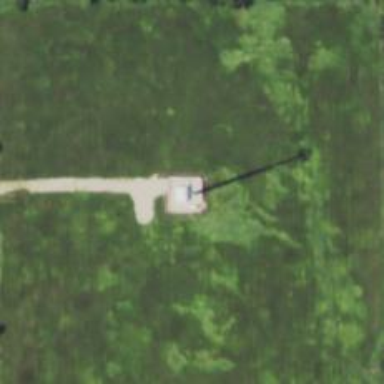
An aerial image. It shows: Communications tower.